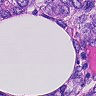
Metastatic tissue present: yes